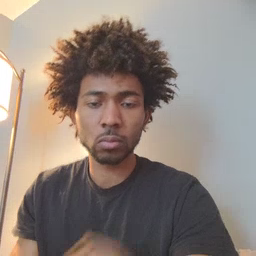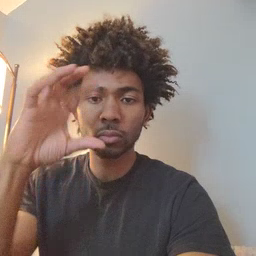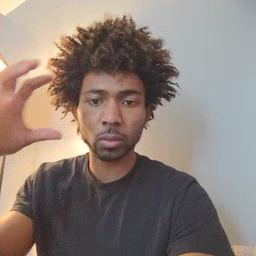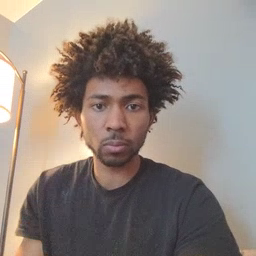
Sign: cloud